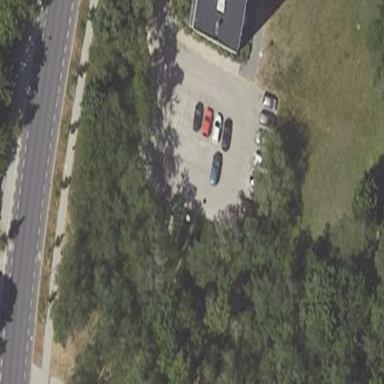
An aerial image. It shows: Parking area with surface.